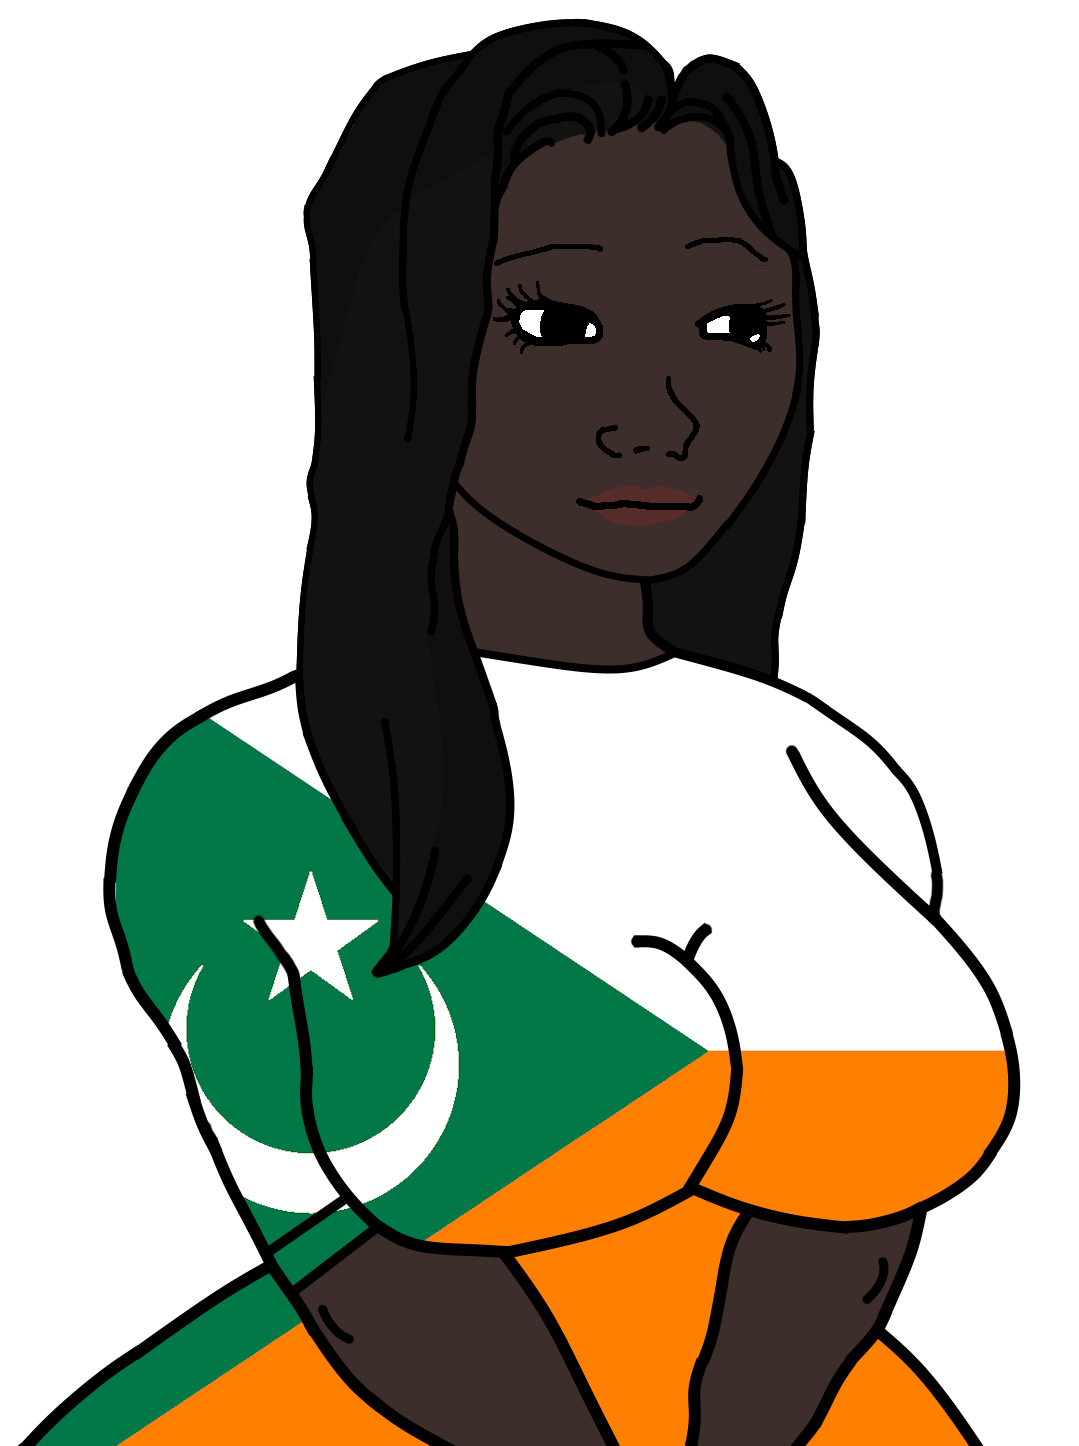
Label: 5_Trad_Wife